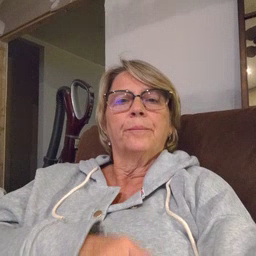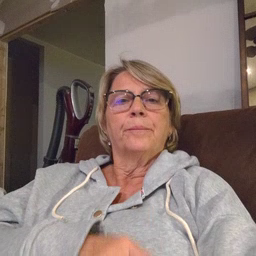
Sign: up